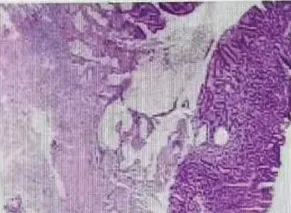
Pathological examination of MPTs. (D) Pathological finding of ascending colon cancer.
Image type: pathology (h&e)